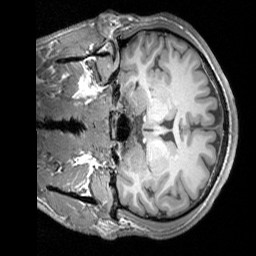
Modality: T1w
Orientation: coronal
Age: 26
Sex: male
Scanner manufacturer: siemens
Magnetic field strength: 3 T
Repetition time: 1.5 s
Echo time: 0.00291 s